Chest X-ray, PA view. Patient: 48 years old, sex F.
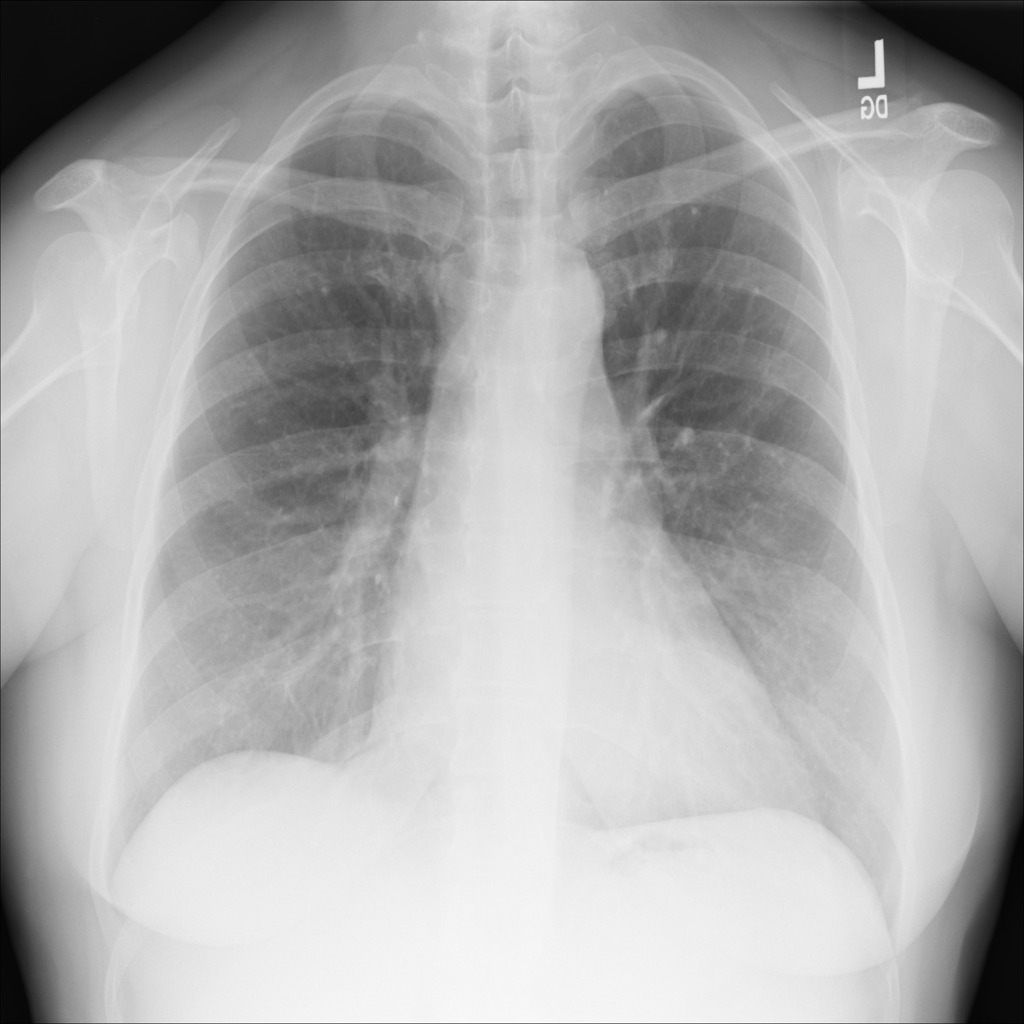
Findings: Cardiomegaly